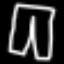
Label: pants